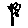
Label: flower